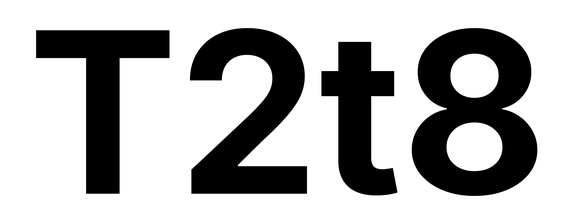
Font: Inter_Bold